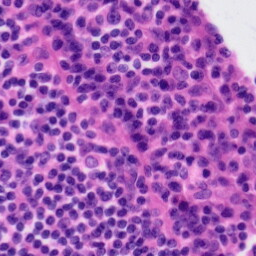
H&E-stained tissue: Tonsil